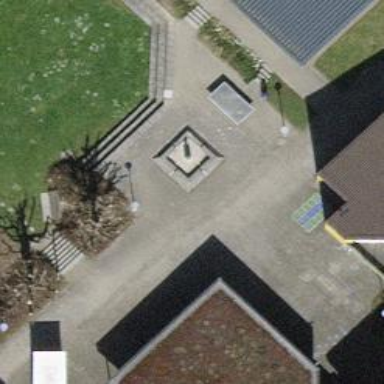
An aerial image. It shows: Fountain.